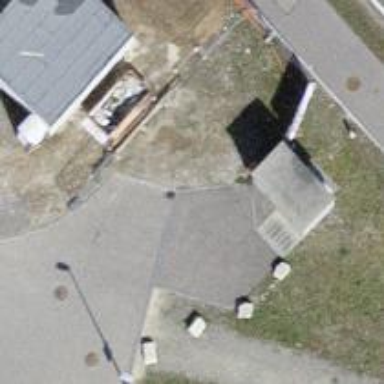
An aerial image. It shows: Bollard barrier.